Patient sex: F
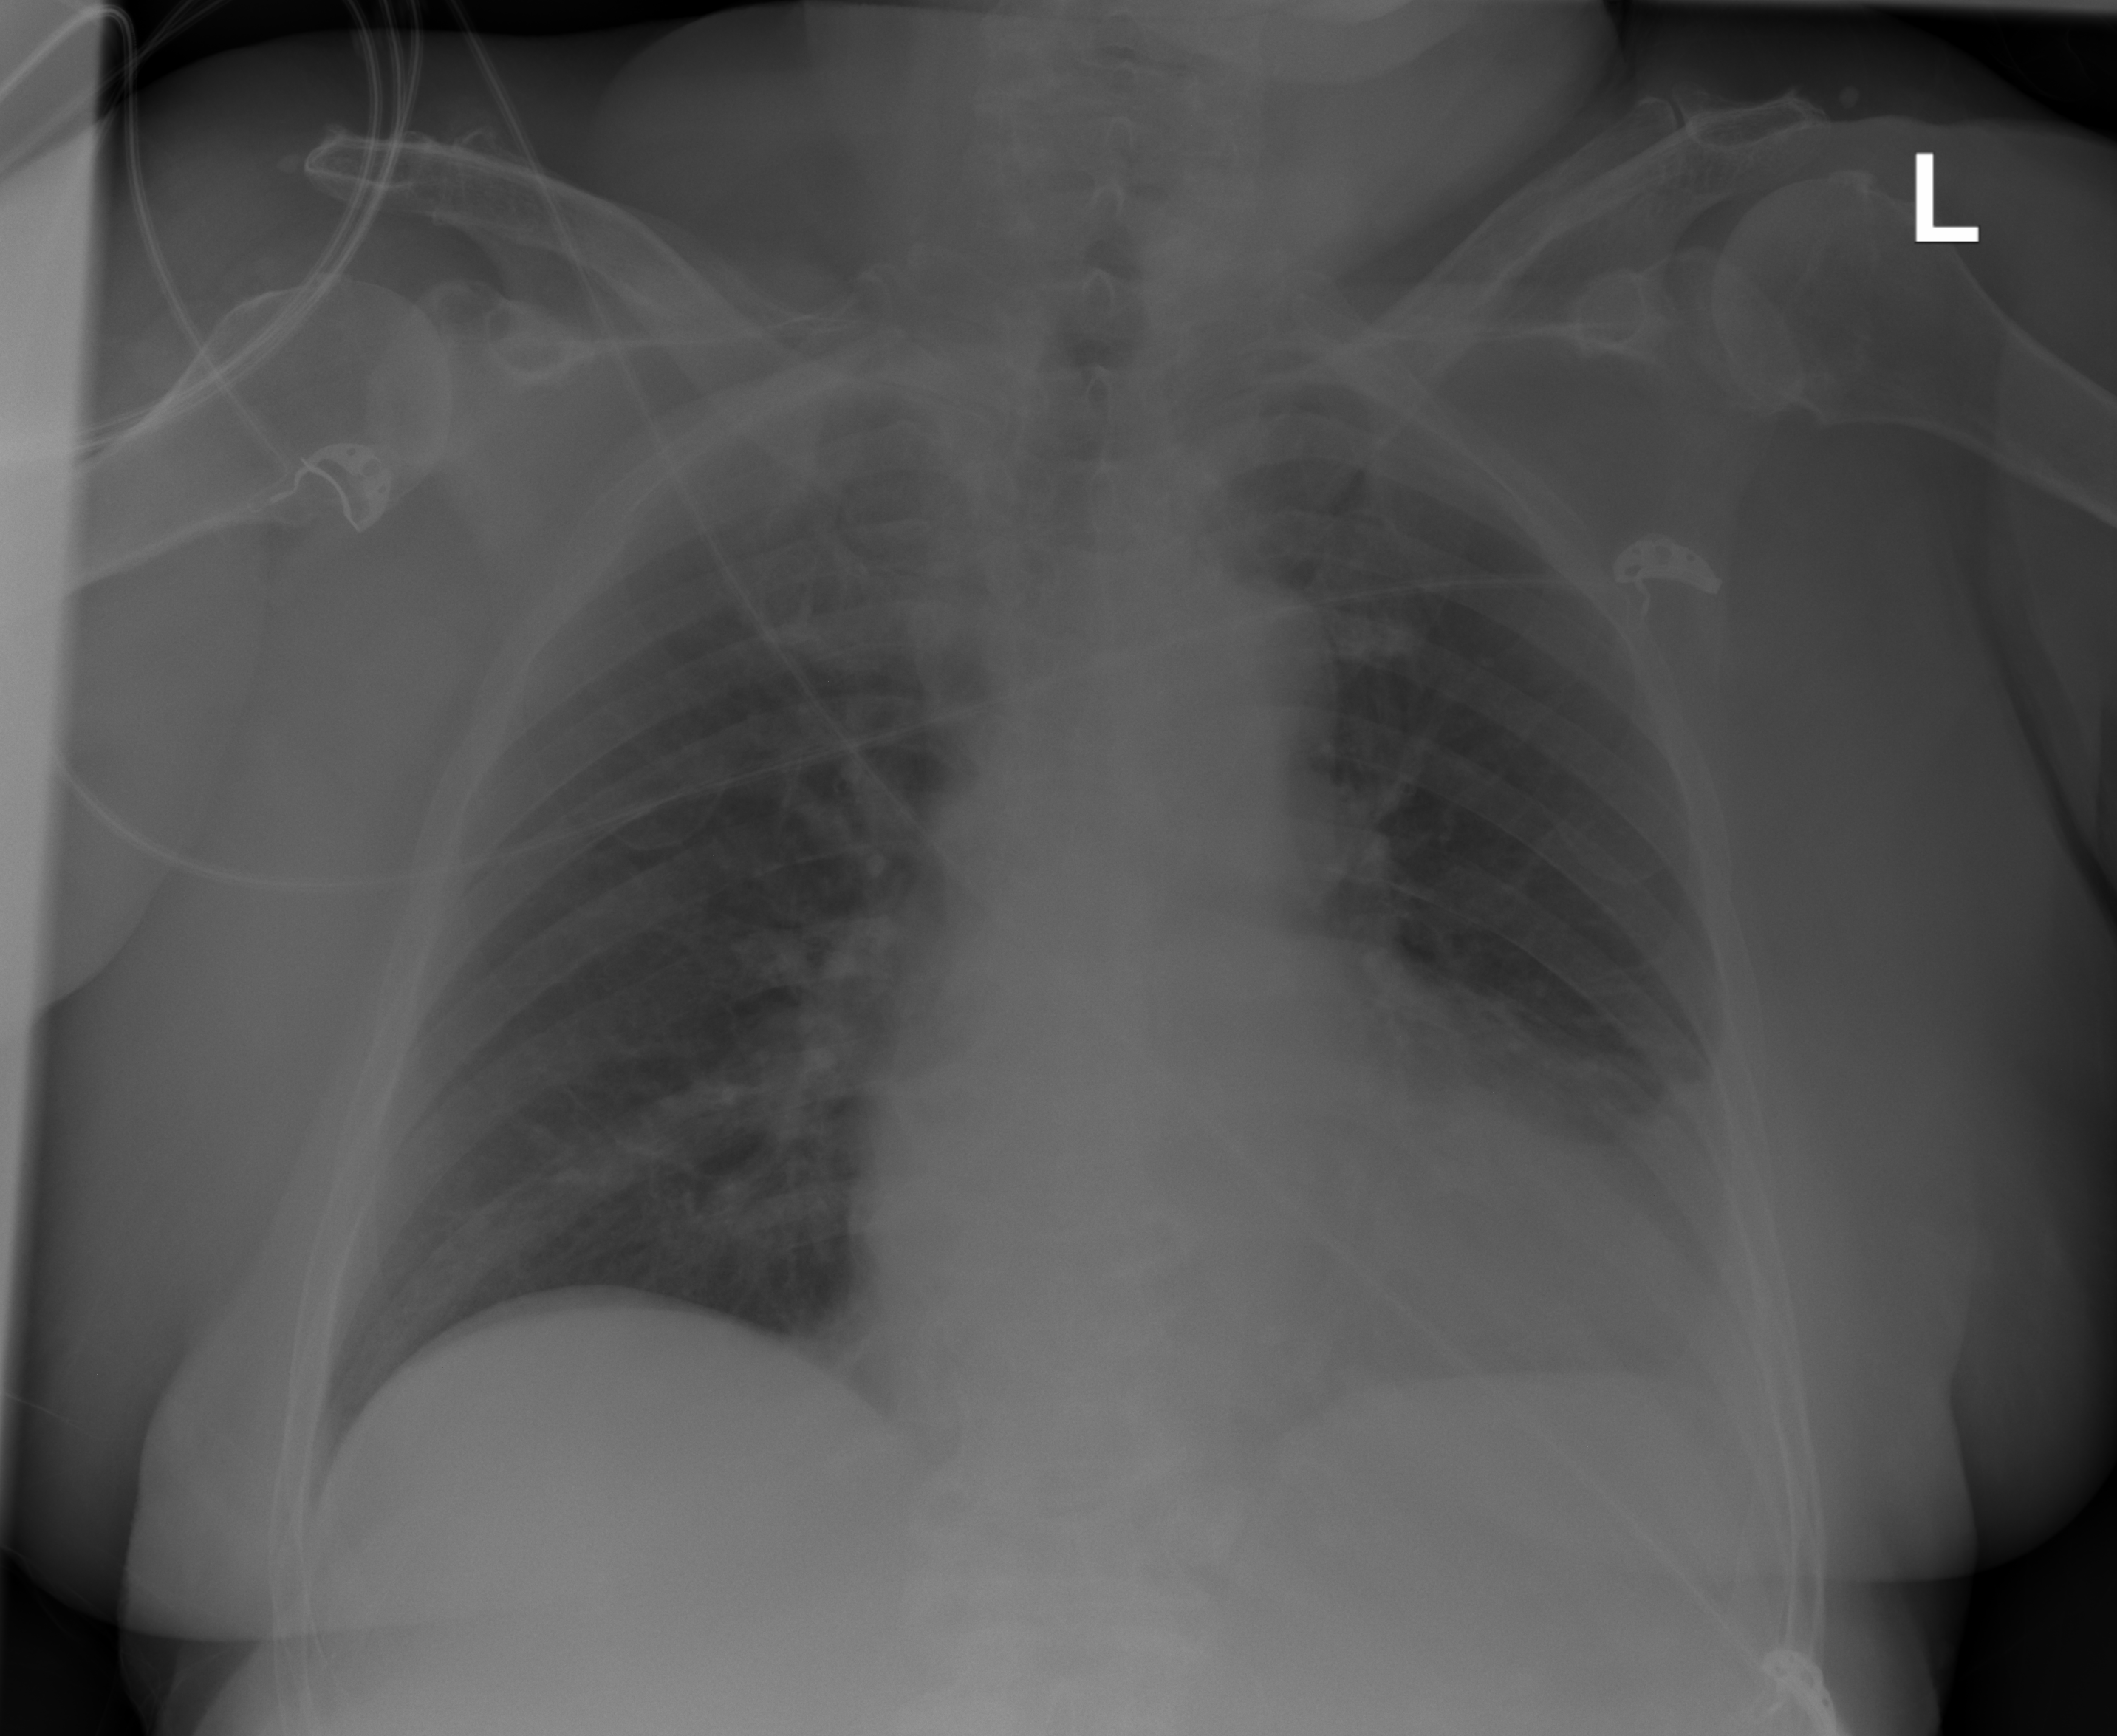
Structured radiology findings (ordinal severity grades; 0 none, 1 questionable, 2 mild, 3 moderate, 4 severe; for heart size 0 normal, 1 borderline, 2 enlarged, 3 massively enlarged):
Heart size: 2
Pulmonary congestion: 0
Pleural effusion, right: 0
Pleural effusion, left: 1
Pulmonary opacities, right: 0
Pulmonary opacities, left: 0
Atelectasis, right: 0
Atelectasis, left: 2